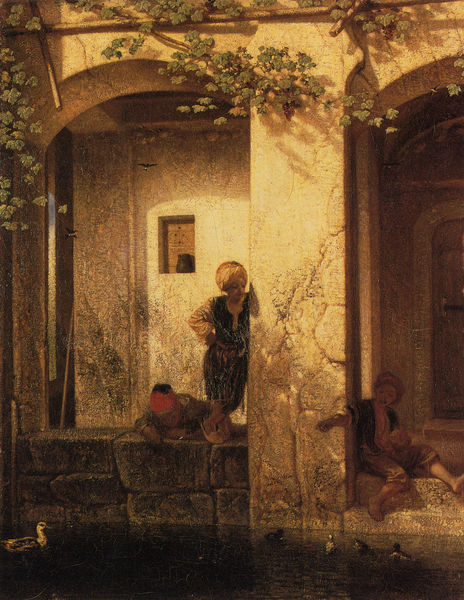
Titel: Enfants turcs auprès d'une fontaine, Türkische Kinder bei einem Brunnen
Künstler: Alexandre Gabriel Decamps
Standort: Chantilly
Institution: Musée Condé
Schlagwörter: baum, blätter, gemälde, mann, schatten, wasser, fluss, grün, mädchen, ocker, see, sitzen, teich, abend, braun, fenster, grau, haar, holz, licht, orange, pfeiler, schwarz, szene, säule, tür, weiss, blüten, gebäude, haus, rot, tier, tiere, beige, malerei, blond, jung, mütze, wand, halten, stehen, stein, steine, bild, schauen, öl, bach, gewässer, kanal, sonne, realismus, sitzend, decke, drei, kind, blatt, pflanze, pflanzen, kinder, weiher, krug, ranken, gleb, kindheit, topf, sommer, düster, ente, bogen, fassade, italien, venedig, zwei, jungen, knaben, risse, mauer, hof, enten, rundbogen, romantik, ölgemälde, wein, brot, stufe, stufen, junge, zeigen, gewächs, spiel, eingang, spitzweg, arkade, innenhof, veranda, knabe, archtektur, orient, bub, idyllisch, tauben, füttern, küken, ranke, spielend, sims, biedermeier, beugen, efeu, weinlaub, spiele, niesche, anlehnen, reben, turban, gucken, spielzeug, bube, stichbogen, fez, erzählen, kinf, fensterchen, graacht, nster, drei jungen, haustuer, hod